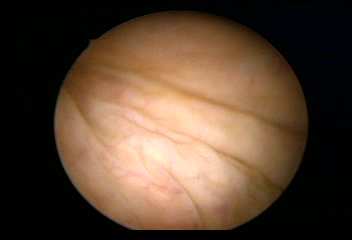
Modality: WLC
Class: Normal mucosa
Bladder cancer association: No